Interaction volume radius: 5 \u00c5
Interaction volume height: 20 \u00c5
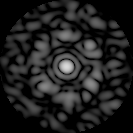
Disorder parameter: 0.6781